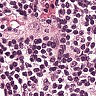
Metastatic tissue present: yes